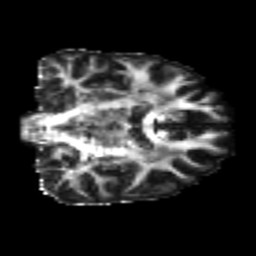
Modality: FA
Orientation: coronal
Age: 22
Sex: male
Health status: healthy
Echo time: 0.074 s